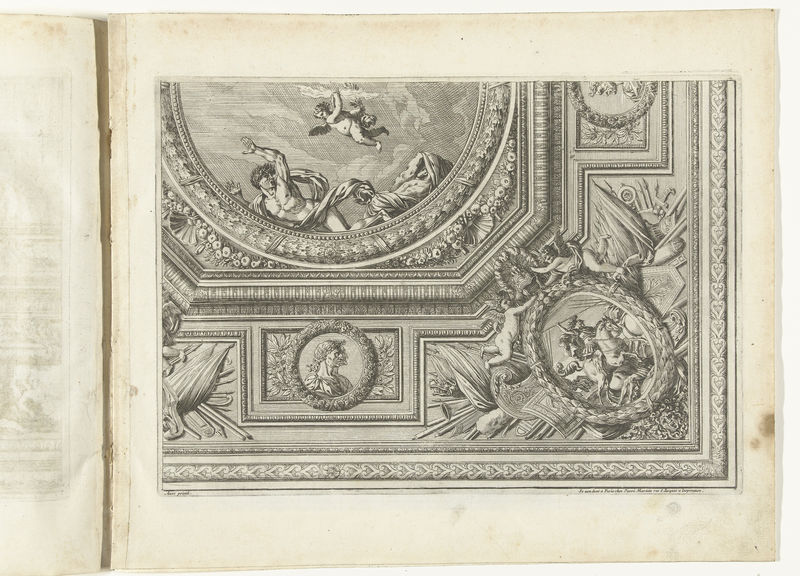
Titel: Plafond met rond middenstuk
Künstler: Jean Lepautre
Standort: Amsterdam
Institution: Rijksmuseum
Schlagwörter: king, people, soldier, white, arm, black, old, portrait, pattern, print, hand, angel, classical, cloud, heaven, man, naked, roman, sky, drawing, paper, black and white, frame, etching, wings, cherub, cherubs, cupid, flags, ceiling, art, ornaments, circle, horse, fire, book, fresco, carving, wing, border, trumpet, big, potrait, muscles, medallion, dying, weapons, d, corner, radierung, scetch, title, copy, bolt, angals, pee wee